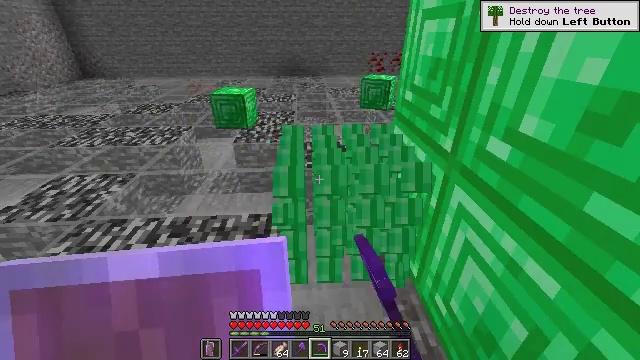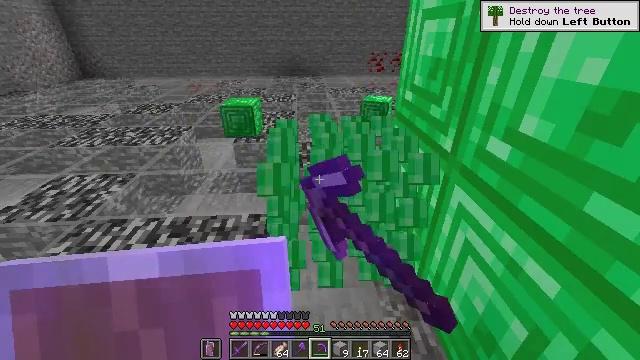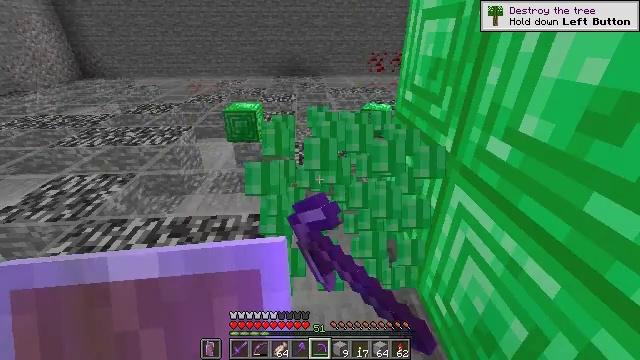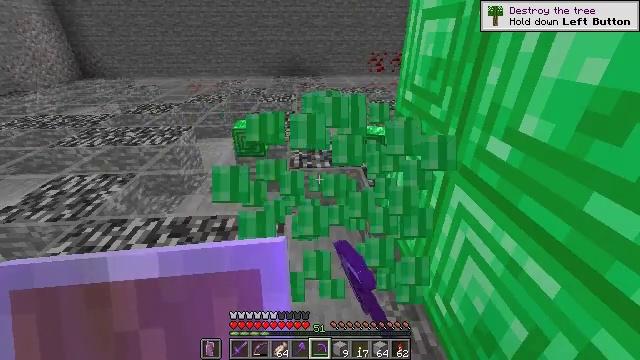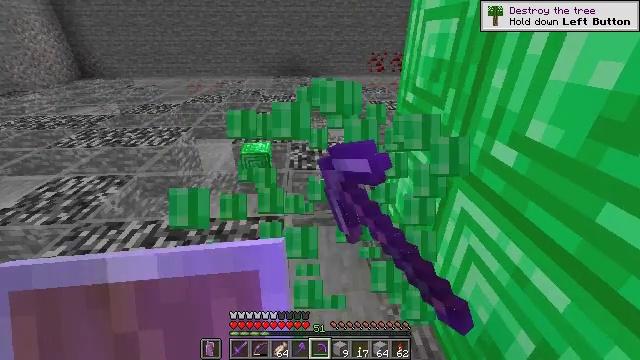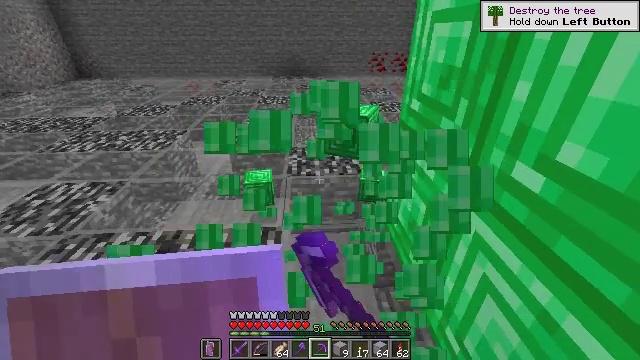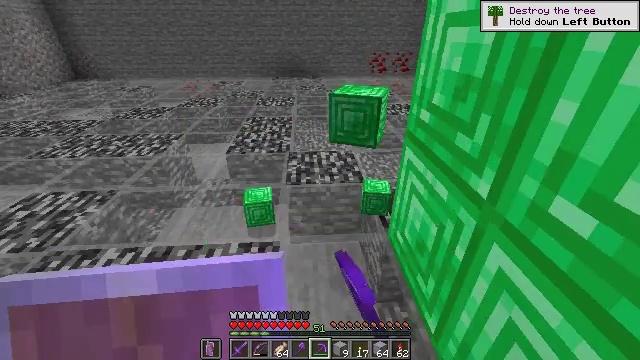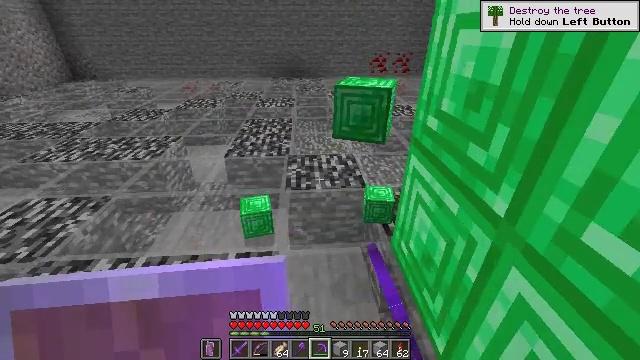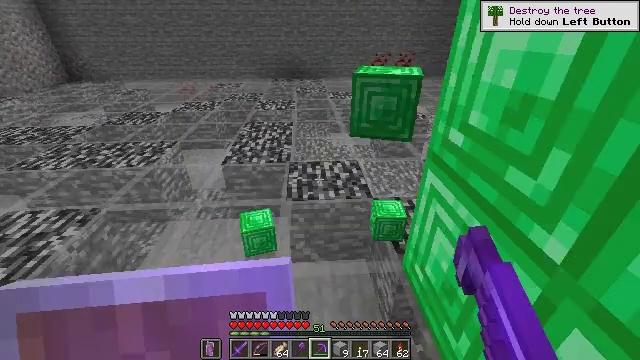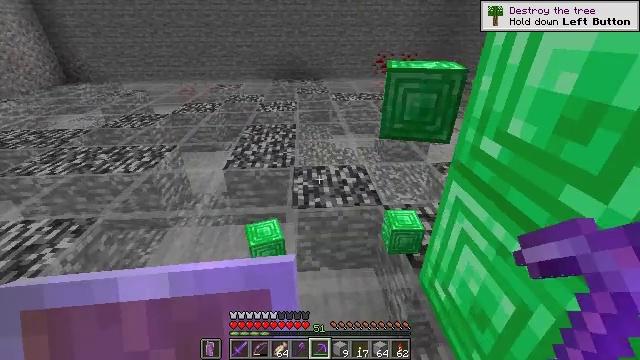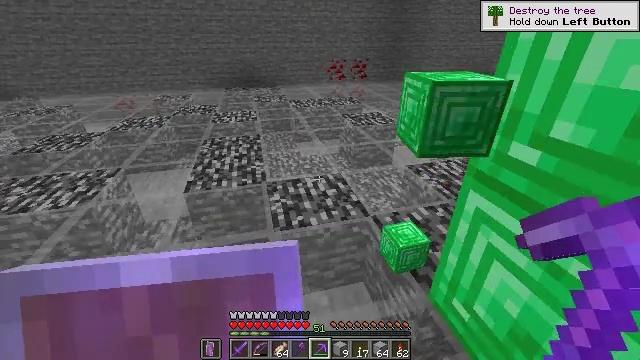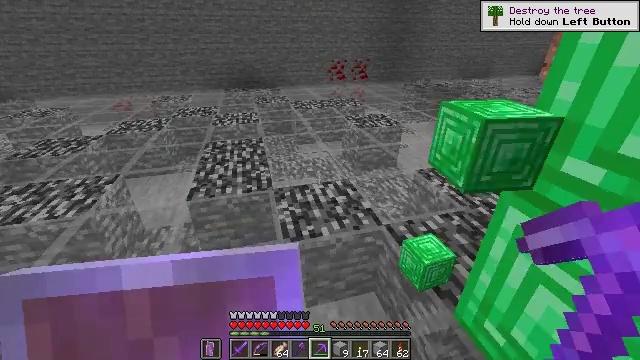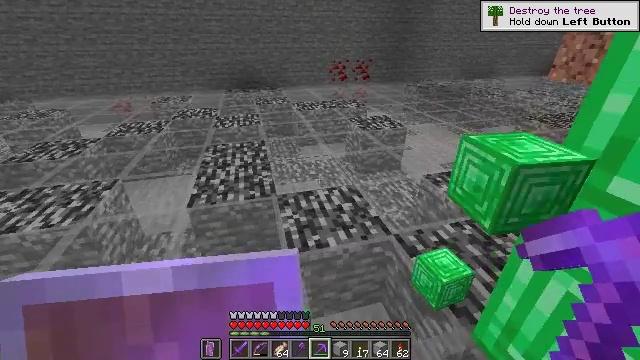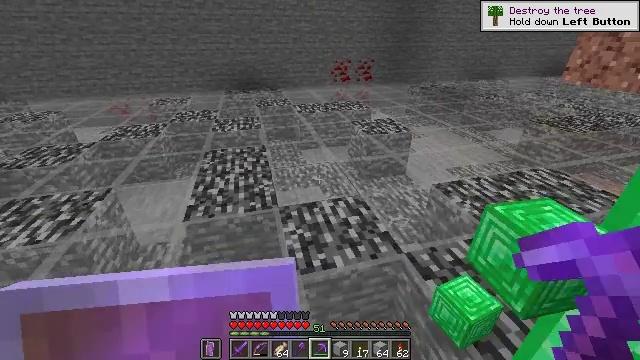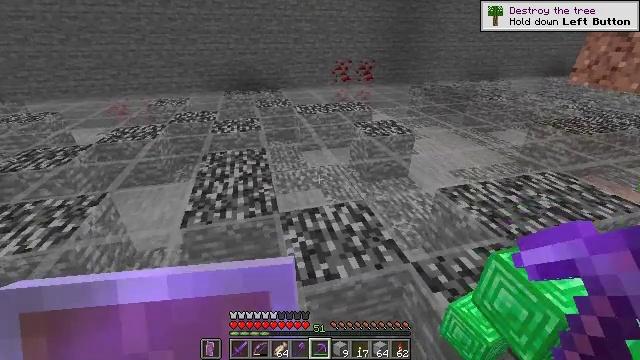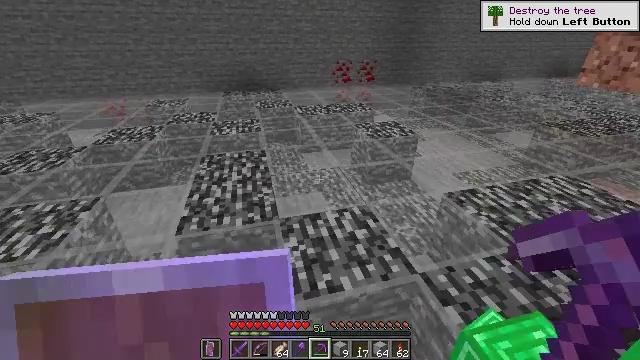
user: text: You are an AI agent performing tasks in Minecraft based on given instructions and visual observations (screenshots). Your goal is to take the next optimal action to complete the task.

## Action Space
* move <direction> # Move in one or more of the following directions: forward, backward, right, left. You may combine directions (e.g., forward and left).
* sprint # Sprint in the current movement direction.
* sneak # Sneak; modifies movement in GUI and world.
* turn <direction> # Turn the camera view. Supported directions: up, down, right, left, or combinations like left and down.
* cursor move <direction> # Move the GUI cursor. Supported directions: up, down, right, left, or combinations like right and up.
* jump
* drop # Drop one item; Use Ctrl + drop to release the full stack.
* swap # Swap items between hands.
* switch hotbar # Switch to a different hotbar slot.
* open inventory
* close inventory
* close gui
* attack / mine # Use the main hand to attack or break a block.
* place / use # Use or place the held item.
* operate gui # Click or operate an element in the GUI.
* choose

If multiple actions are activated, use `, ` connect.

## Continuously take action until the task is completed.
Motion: motion action
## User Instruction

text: Break the emerald block to collect it.
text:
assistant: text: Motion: attack / mine
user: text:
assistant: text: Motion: attack / mine
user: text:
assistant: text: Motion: attack / mine
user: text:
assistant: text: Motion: move forward, attack / mine
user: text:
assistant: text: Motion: move forward
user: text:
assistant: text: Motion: move forward
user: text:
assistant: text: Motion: move forward
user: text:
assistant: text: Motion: move forward and move left
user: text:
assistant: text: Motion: move forward and move left
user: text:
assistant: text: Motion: move forward and move left, turn right and up
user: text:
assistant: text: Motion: move forward and move left
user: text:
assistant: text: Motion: move forward
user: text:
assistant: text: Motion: move forward
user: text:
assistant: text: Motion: no_op
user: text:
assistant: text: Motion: no_op
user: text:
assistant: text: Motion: no_op
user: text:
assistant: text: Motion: no_op
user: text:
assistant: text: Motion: no_op
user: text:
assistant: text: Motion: turn right and up
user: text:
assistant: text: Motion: turn right and up
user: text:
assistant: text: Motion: turn right and up
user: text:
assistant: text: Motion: turn right
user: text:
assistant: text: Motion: no_op
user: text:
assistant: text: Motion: no_op
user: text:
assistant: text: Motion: no_op
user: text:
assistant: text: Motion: no_op
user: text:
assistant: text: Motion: no_op
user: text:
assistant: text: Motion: no_op
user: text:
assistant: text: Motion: no_op
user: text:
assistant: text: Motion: no_op